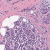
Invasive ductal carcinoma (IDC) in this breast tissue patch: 1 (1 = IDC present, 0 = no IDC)